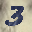
Label: 3